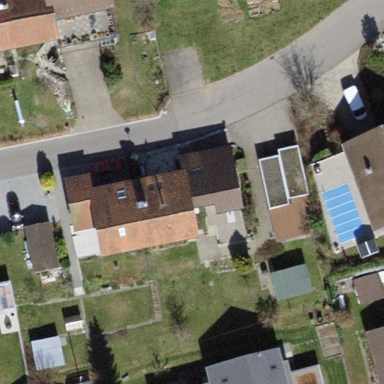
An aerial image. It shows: Semidetached house with gabled roof.